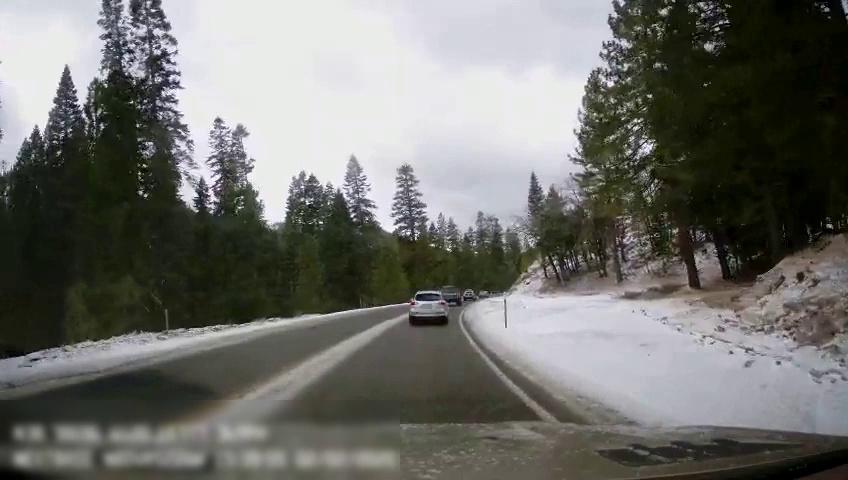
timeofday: Day
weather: Snowy
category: Drivable Space
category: Vehicles | Car
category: Vehicles | Truck
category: Vehicles | SUV
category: Lanes | Current Lane